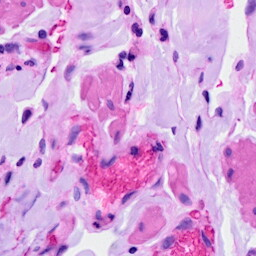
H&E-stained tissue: Ovarian